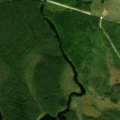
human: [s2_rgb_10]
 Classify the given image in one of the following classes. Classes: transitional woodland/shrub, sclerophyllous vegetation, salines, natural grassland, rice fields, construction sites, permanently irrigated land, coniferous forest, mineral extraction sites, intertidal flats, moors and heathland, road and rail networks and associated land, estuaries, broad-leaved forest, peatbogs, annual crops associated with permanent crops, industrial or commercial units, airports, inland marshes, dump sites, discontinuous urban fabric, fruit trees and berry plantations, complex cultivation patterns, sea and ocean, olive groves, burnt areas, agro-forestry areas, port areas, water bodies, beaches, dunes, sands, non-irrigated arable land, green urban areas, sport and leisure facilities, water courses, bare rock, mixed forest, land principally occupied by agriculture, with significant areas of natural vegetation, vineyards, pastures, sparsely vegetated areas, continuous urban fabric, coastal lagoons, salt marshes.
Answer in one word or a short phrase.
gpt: coniferous forest, transitional woodland/shrub, water bodies